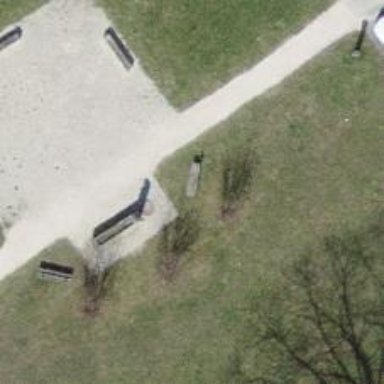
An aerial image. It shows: Bench for seating.